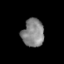
Tissue: skin
Cell type: Epithelial cells
Senescence score: 0.2423
Nuclear area (px): 596
Mean DAPI intensity: 134.174